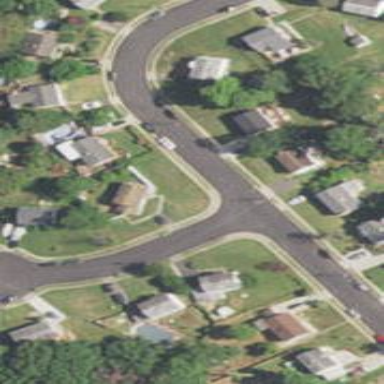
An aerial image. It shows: Road with stop sign.